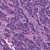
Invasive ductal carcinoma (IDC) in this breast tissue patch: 1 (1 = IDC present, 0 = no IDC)